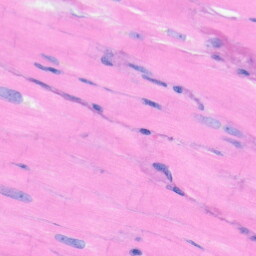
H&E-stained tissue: Heart